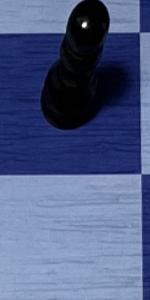
Label: Empty